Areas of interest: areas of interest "Xi'an People's Theatre - Xincheng Theatre"
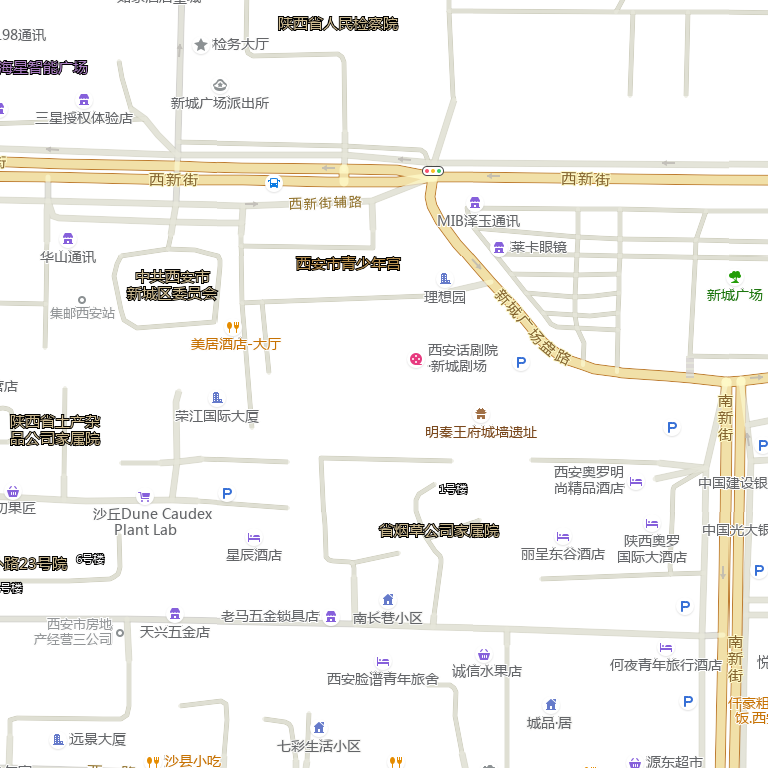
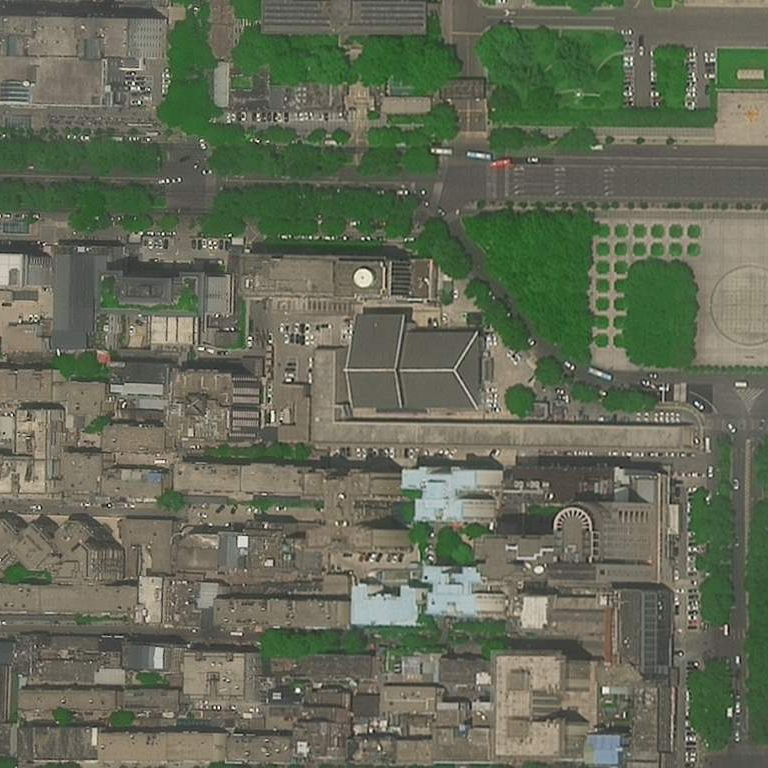